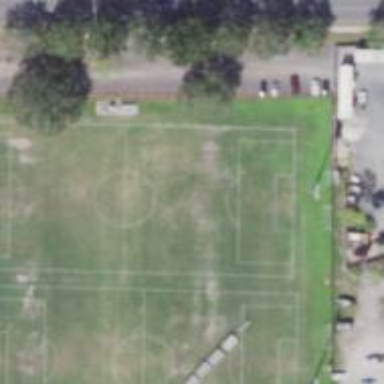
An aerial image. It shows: Soccer pitch for outdoor sports and leisure activities.